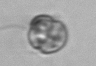
Label: Dinophyceae